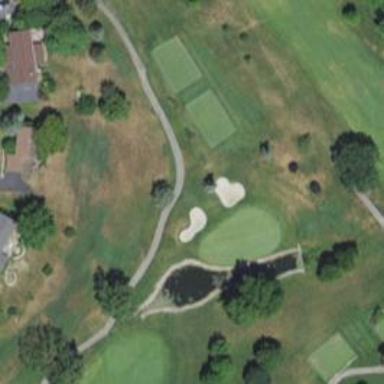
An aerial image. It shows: View of golf hole.